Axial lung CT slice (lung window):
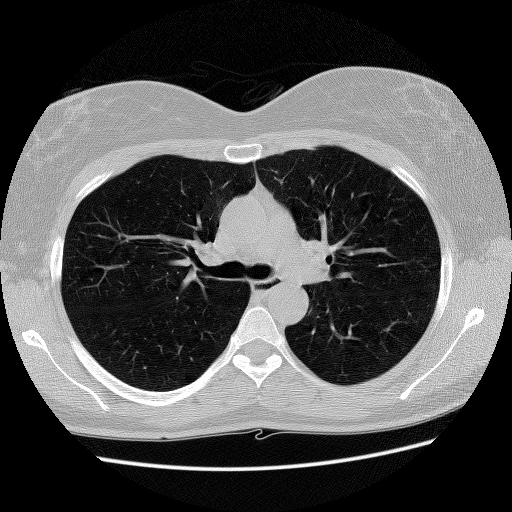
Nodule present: no